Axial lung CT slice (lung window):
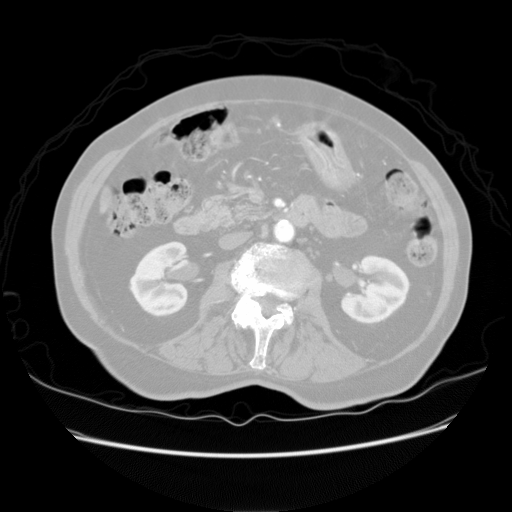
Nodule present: no